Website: walmart
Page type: address-validator
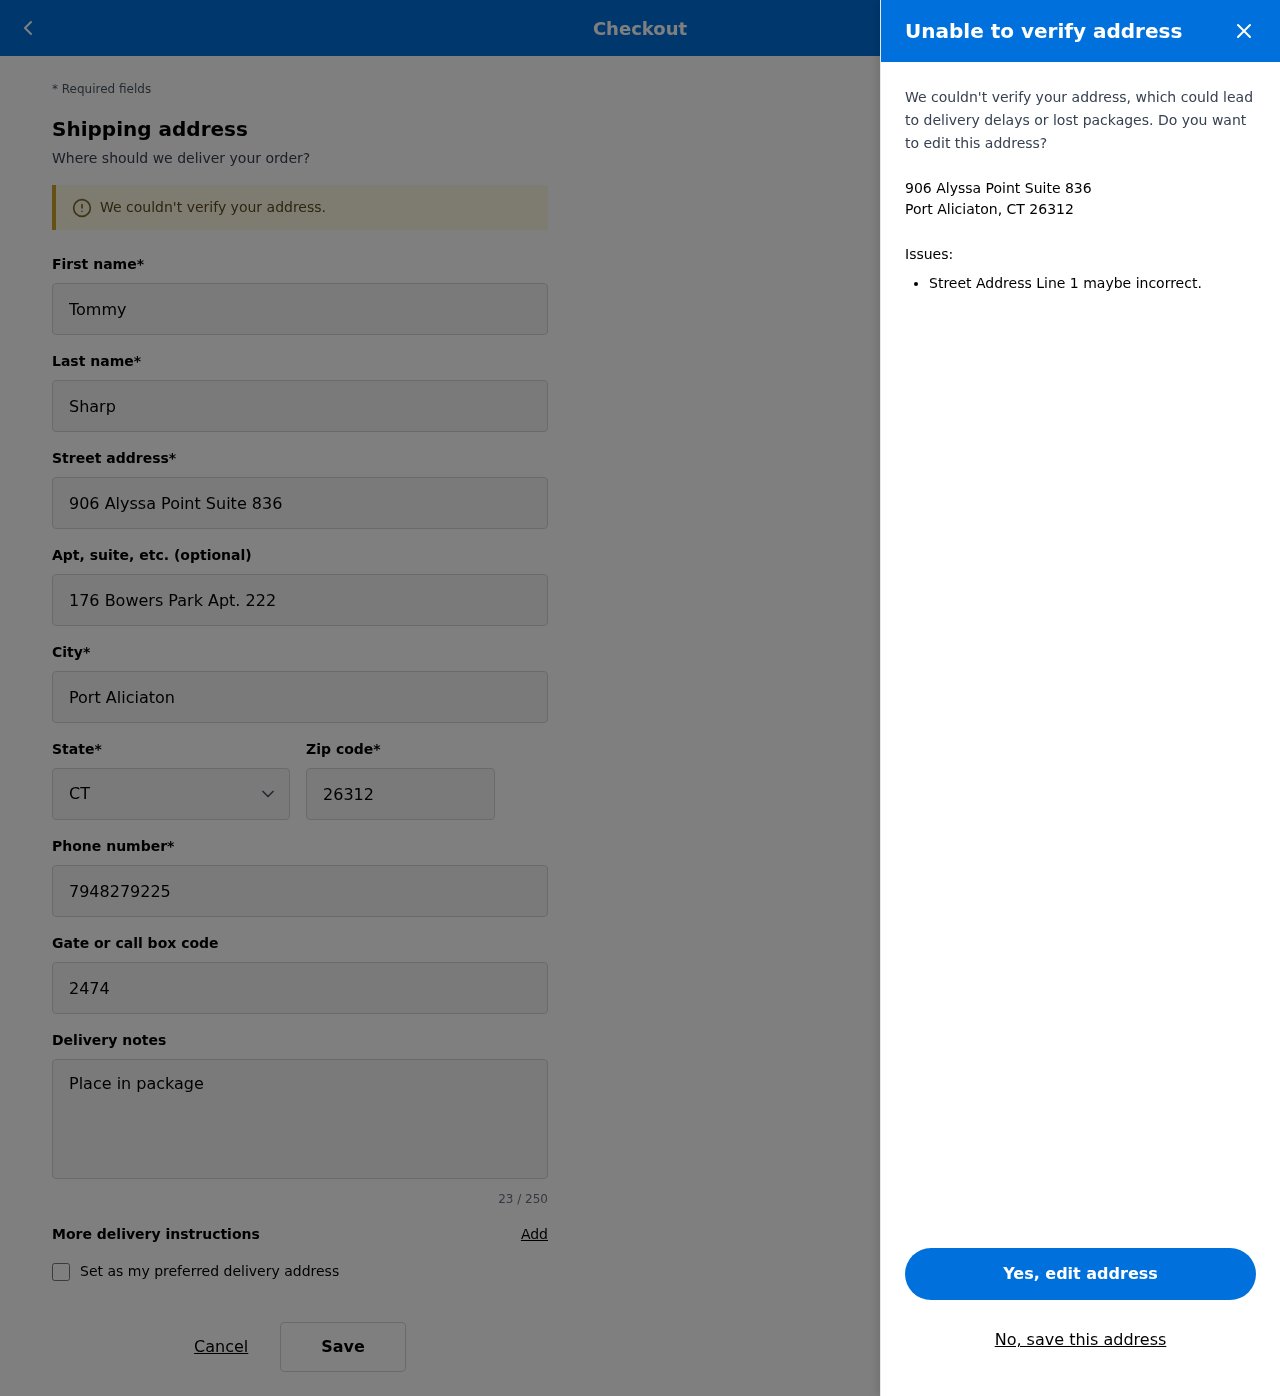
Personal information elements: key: PII_CITY_STATE_ZIP
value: Port Aliciaton, CT 26312
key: PII_DELIVERY_INSTRUCTIONS
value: Place in package locker
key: PII_STATE_ABBR
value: CT
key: PII_STREET
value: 906 Alyssa Point Suite 836
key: PII_FIRSTNAME
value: Tommy
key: PII_LASTNAME
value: Sharp
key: PII_STREET2
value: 176 Bowers Park Apt. 222
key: PII_CITY
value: Port Aliciaton
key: PII_POSTCODE
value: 26312
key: PII_PHONE
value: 7948279225
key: PII_SECURITY_CODE
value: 2474